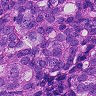
Metastatic tissue present: yes